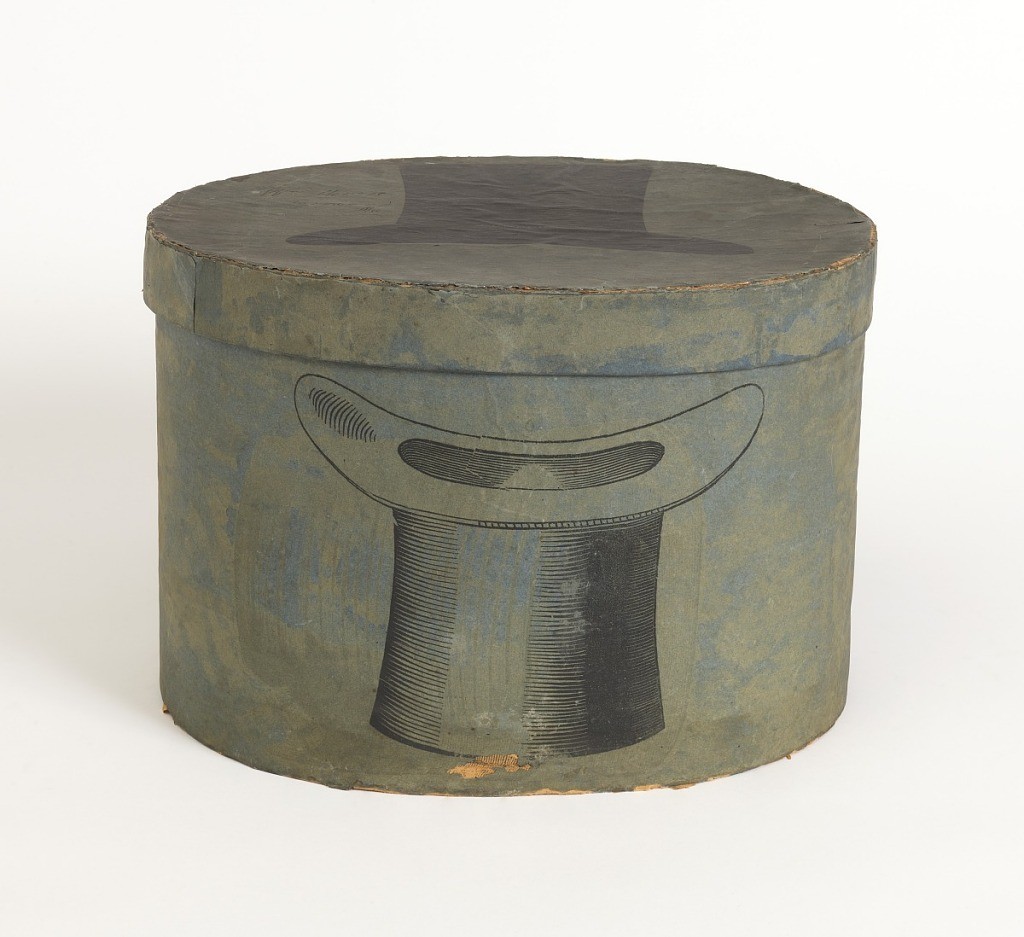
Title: Bandbox
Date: ca. 1850
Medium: Block-printed paper on pasteboard support
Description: Illustration of man's top hat, printed in black on green on box lid and one side of box. The other box side contains a manufacturer's label.